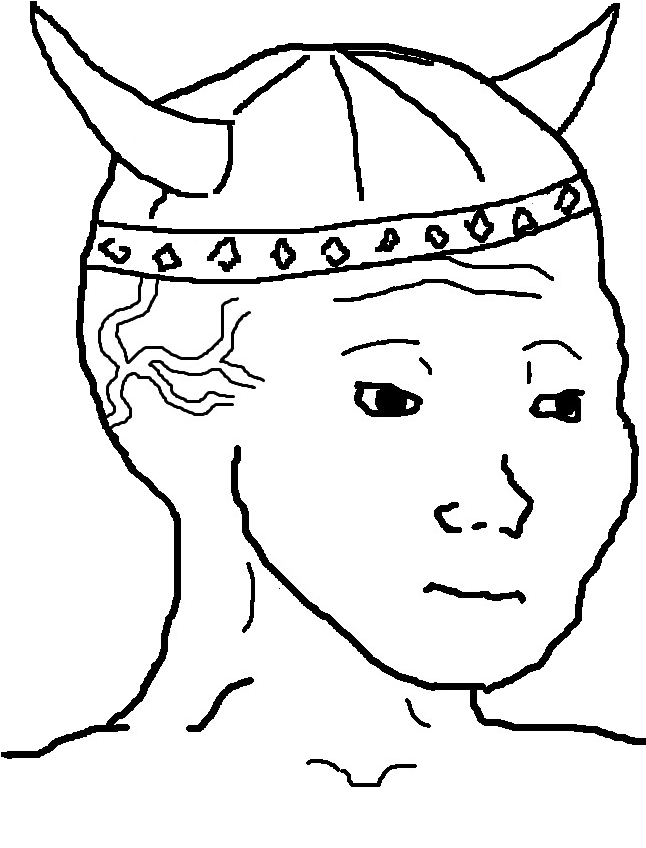
Label: 5_Brainiak